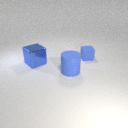
large blue metal cube behind large blue rubber cylinder